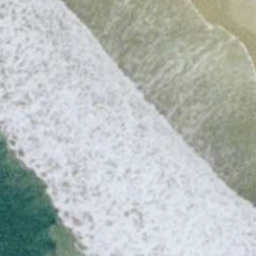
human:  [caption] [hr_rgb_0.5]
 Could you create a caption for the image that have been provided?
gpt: The waves slapping a white sand beach .

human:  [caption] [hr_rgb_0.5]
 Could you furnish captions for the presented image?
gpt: The waves come over again and again to the sand beach and throw up white foam .

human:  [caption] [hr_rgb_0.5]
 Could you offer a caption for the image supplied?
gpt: The waves violently slapping a white sand beach over and over again .

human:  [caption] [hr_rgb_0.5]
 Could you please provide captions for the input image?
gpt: This is a beach with blue sea and sand .

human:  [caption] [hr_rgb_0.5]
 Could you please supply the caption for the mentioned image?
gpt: The waves slapping a white sand beach over and over again .